Interaction volume radius: 5 \u00c5
Interaction volume height: 35 \u00c5
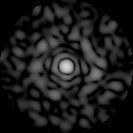
Disorder parameter: 0.8706